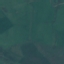
Label: Pasture